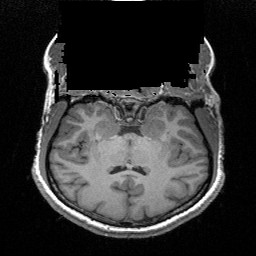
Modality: T1w
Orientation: sagittal